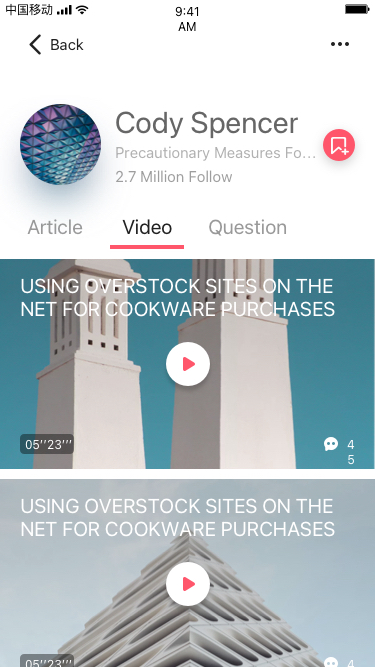
Text in this UI design:
Article
Video
Question
Using Overstock Sites On The Net For Cookware Purchases
05’’23’’’
45
Using Overstock Sites On The Net For Cookware Purchases
05’’23’’’
45
Cody Spencer
Precautionary Measures Fo…
2.7 Million Follow
Back